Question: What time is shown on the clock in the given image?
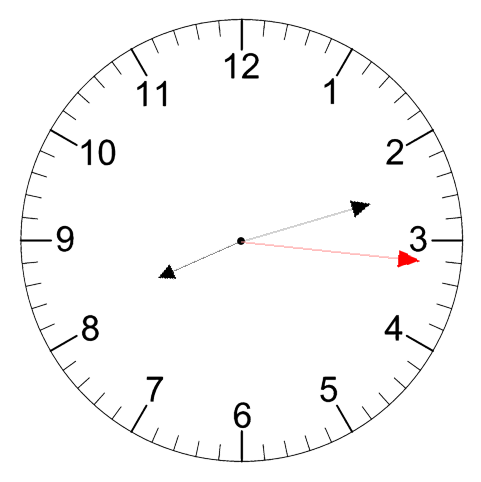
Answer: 08:12:16